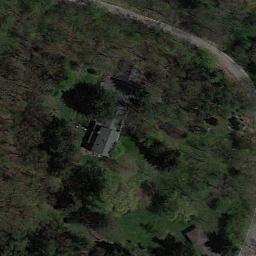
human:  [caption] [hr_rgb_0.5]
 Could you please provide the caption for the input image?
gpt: There are several houses among the lush woods .

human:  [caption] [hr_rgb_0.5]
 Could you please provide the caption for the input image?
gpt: The sparse residential is on the grass next to some trees and a road .

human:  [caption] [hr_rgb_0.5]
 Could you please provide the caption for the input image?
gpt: The sparse residential  is surrounded by trees .

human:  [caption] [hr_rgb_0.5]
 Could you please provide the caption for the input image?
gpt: In a sparse residential area there is a grey house and many green trees .

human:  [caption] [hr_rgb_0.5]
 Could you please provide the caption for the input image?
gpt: A sparse residential area with many green trees and a black building .